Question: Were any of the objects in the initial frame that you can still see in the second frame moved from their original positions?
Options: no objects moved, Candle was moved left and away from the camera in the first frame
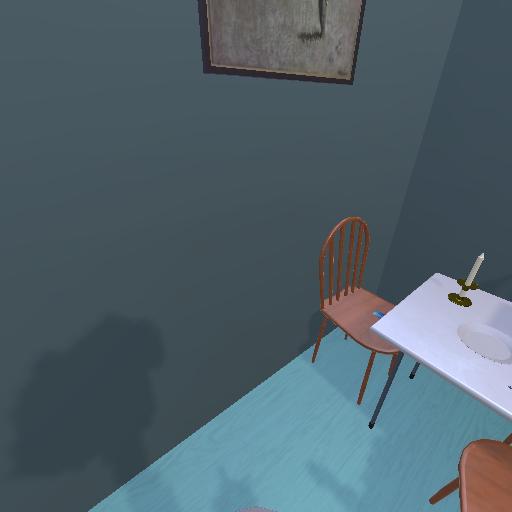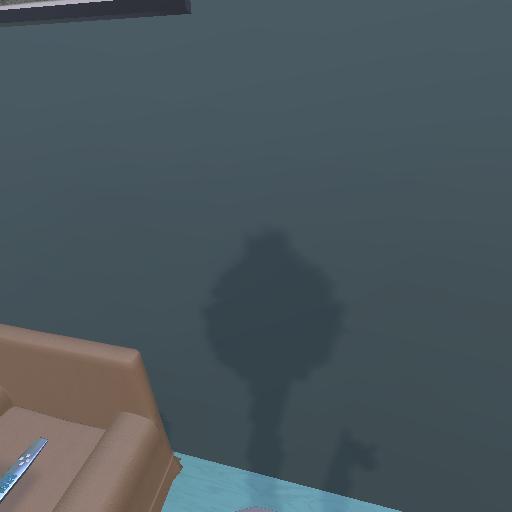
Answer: no objects moved